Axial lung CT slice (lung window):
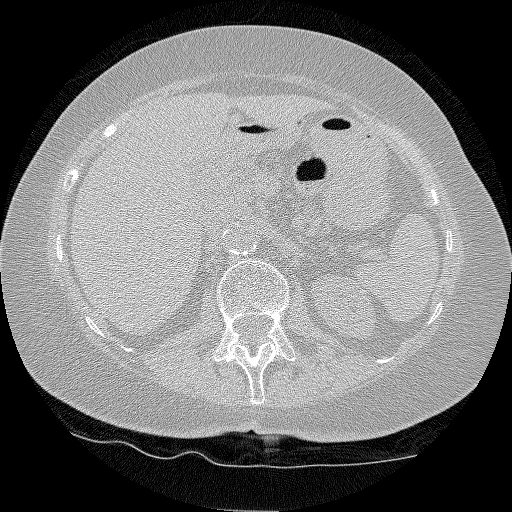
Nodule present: no